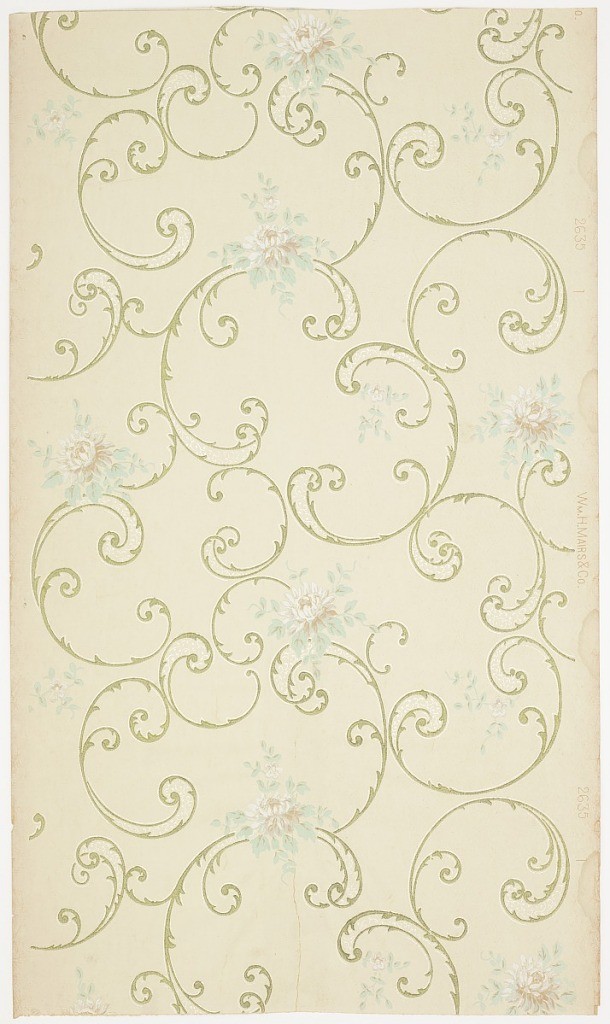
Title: Ceiling paper
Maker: William H. Mairs and Company, Brooklyn, New York
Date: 1905–1915
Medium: Machine-printed paper, textured, liquid mica
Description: Overall waving scrolls pattern with individual pink roses with foliage. Ground is cream and embossed with a treillage and flower design. Printed in gold mica, green, pinks, white, and grey.
Printed in selvedge: "Wm. H. Mairs & Co. 2635"